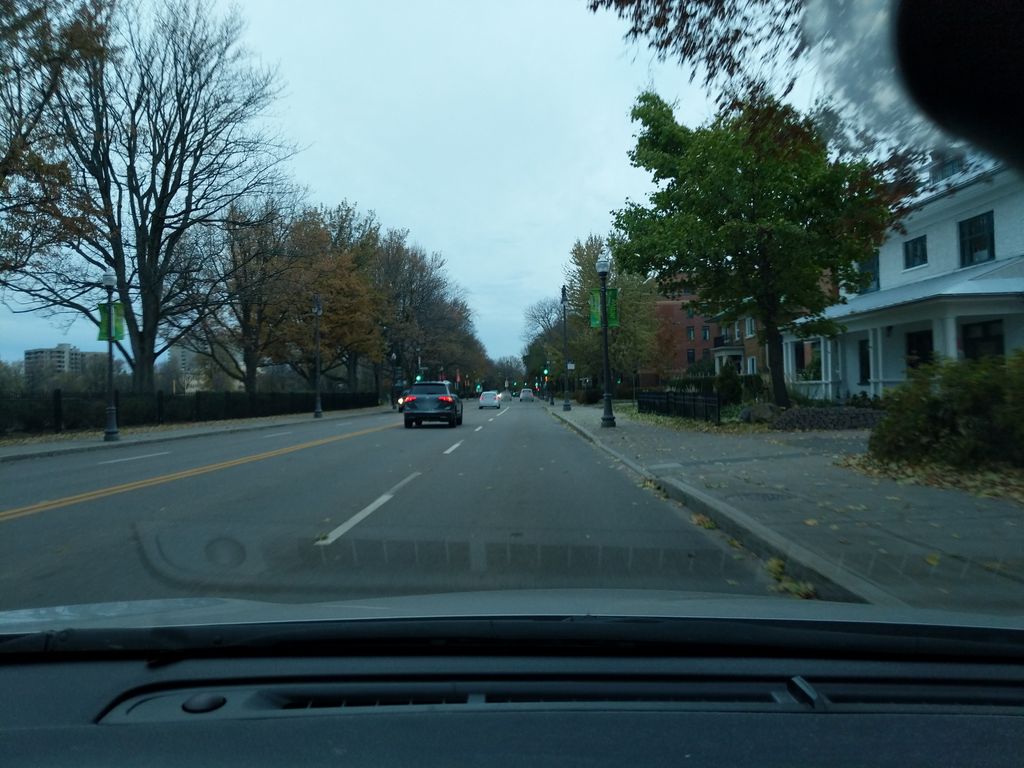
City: quebec_city